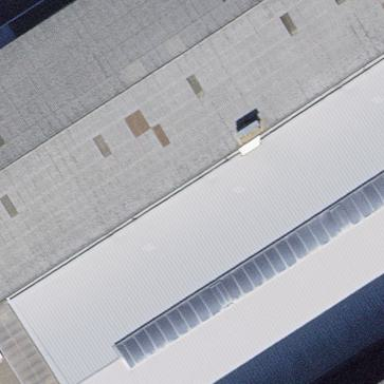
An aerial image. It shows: Industrial building.